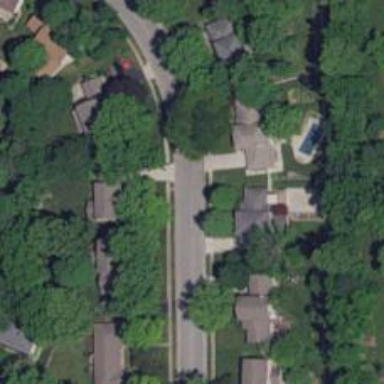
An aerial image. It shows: Residential road with asphalt surface and separate sidewalk.